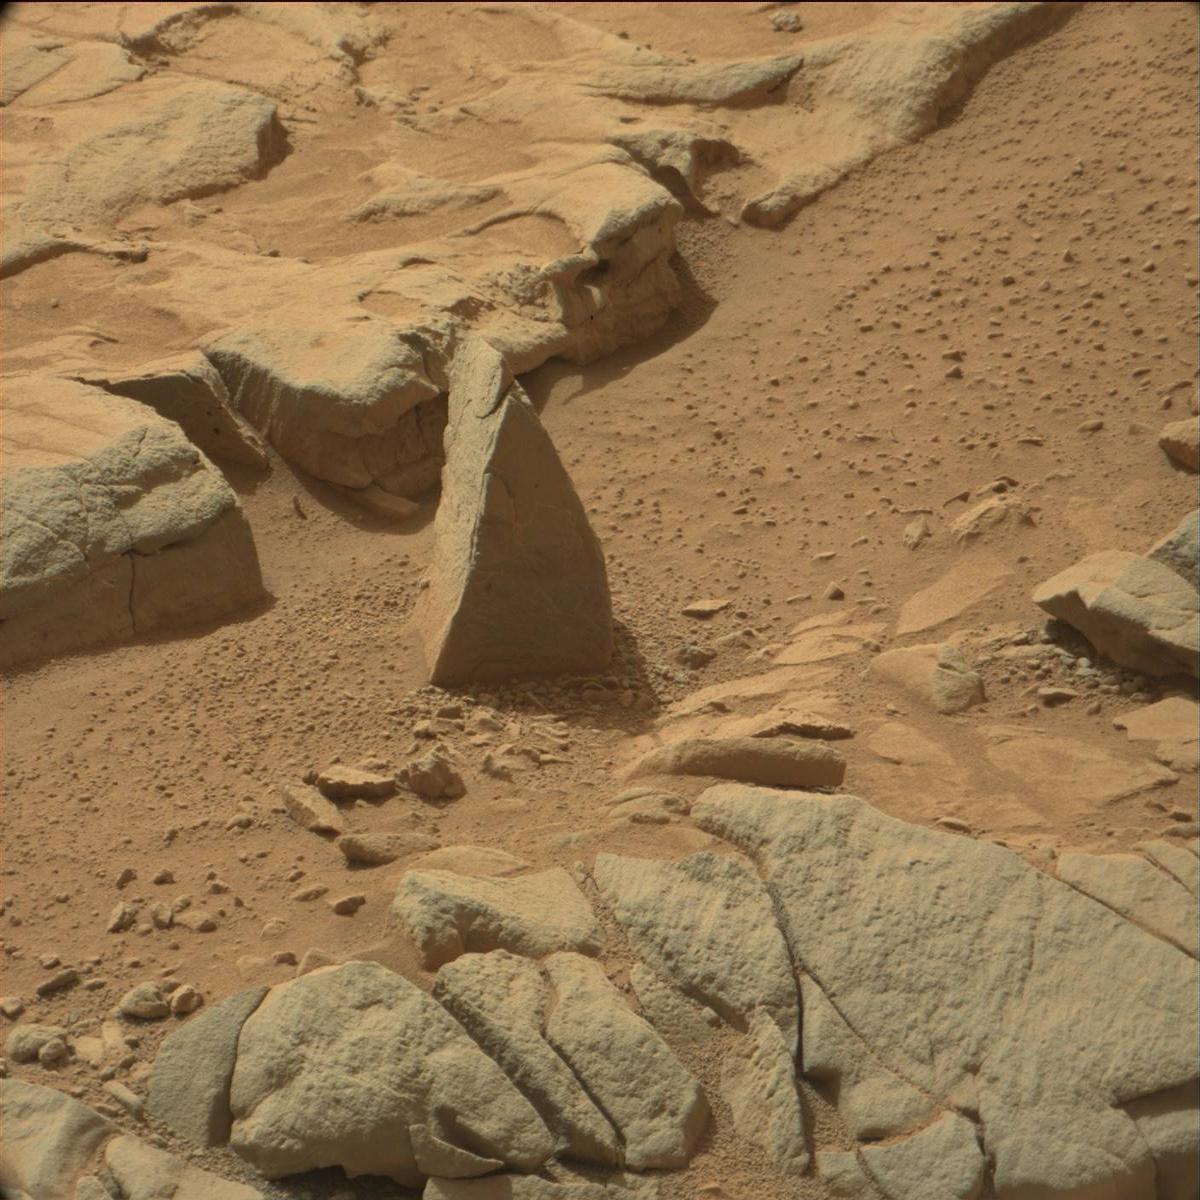
Terrain classes present: Bedrock, Rock, Sand / Soil